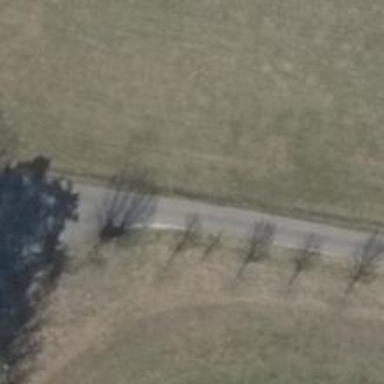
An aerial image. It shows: Row of trees in natural setting.